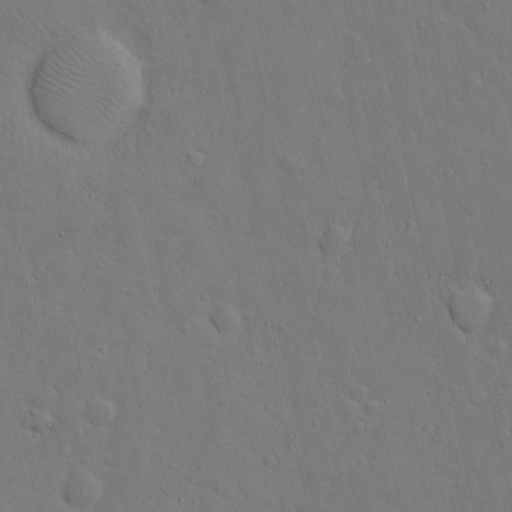
Classes present: Background